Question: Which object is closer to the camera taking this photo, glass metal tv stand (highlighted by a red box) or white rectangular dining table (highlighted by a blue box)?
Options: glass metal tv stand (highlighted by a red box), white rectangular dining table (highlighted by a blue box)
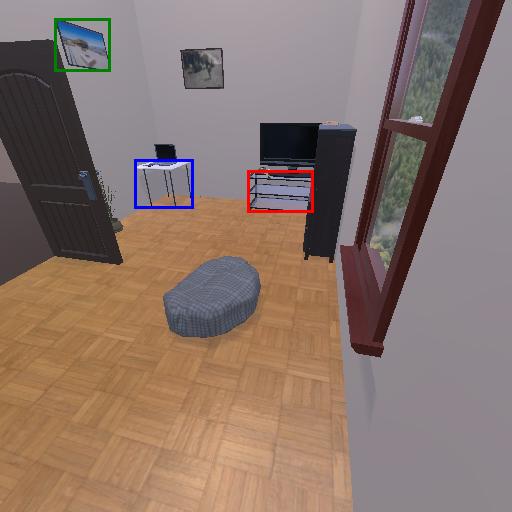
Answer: glass metal tv stand (highlighted by a red box)